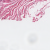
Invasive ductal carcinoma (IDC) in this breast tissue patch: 0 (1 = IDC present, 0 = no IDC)